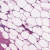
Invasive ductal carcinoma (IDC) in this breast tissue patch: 0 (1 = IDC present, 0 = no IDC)